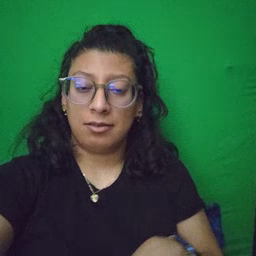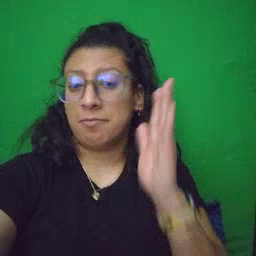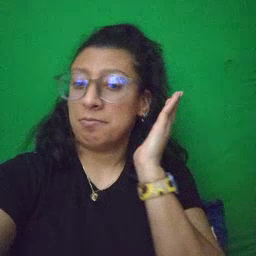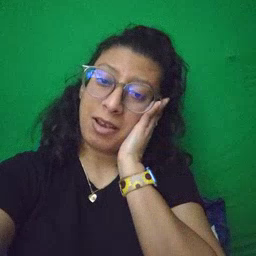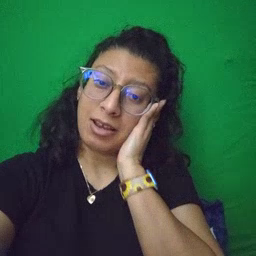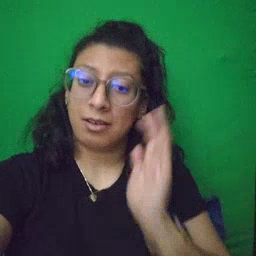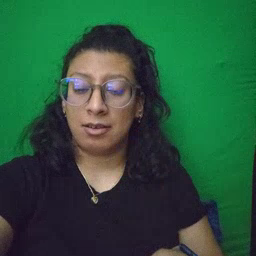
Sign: bedroom